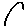
Label: sun